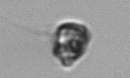
Label: flagellate